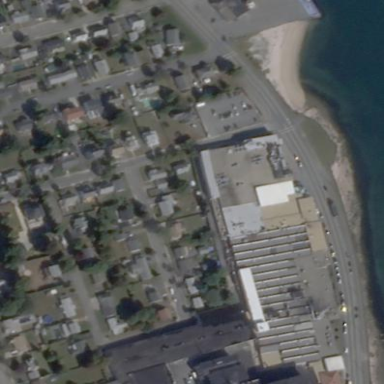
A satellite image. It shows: Industrial building.